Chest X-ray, PA view. Patient: 41 years old, sex F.
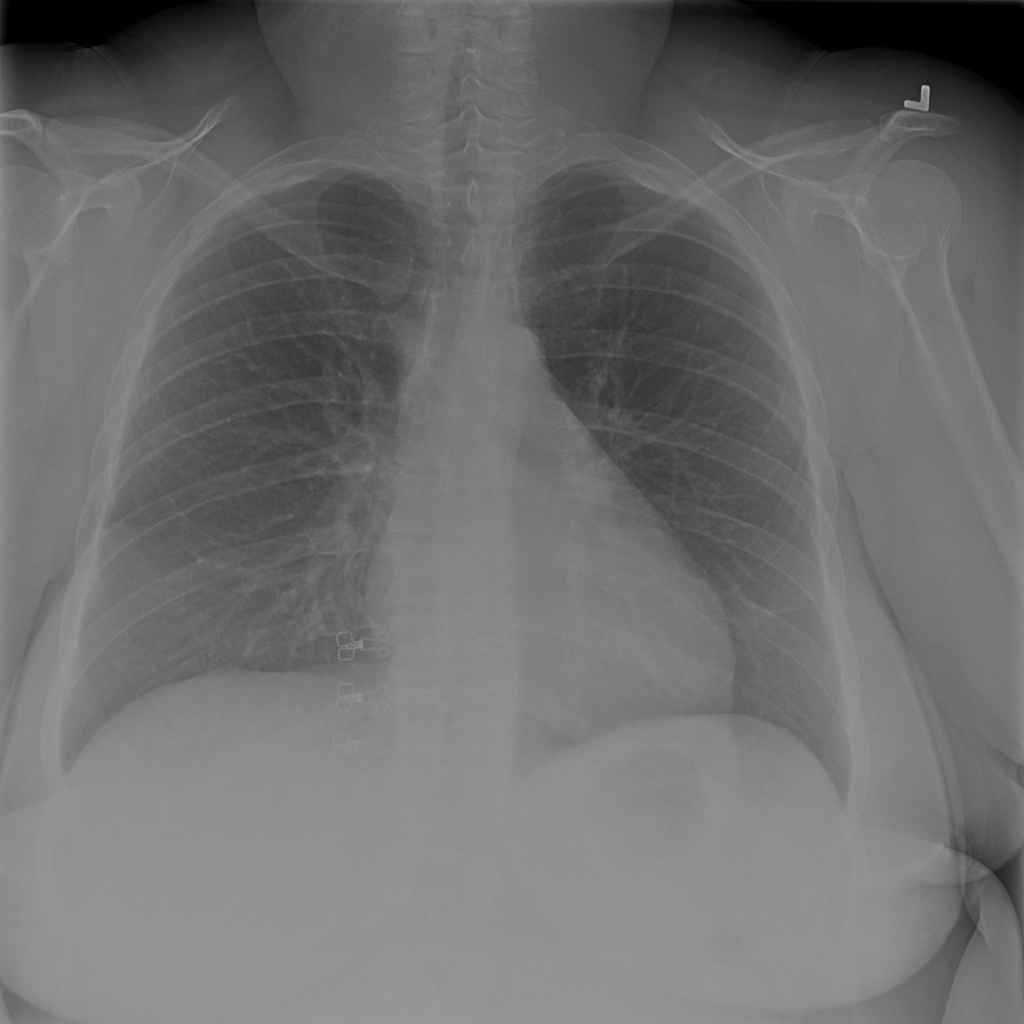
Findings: No Finding